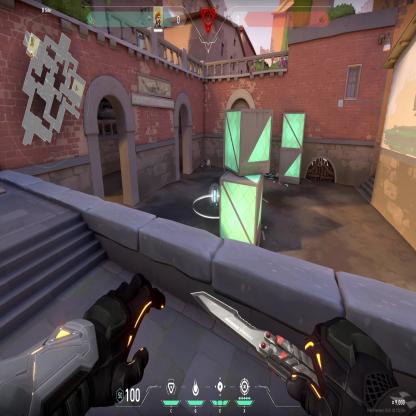
Label: planted spike